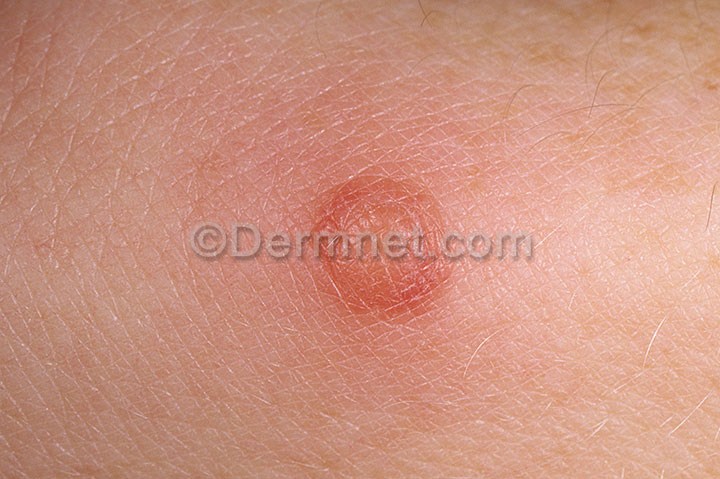
Disease: Seborrheic Keratoses and other Benign Tumors